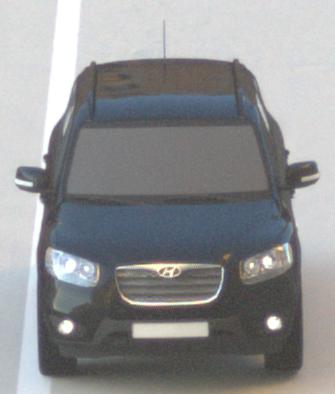
Make: Hyundai
Model: Santa Fe 2.4
Detailed model: Santa Fe (CM)
Model produced from: 2010/01
Model produced until: 2012/09
Doors: 5
Color: black
Road condition: dry road
Daytime: sunrise or sunset
Contrast: medium contrast